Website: lowes
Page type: cart
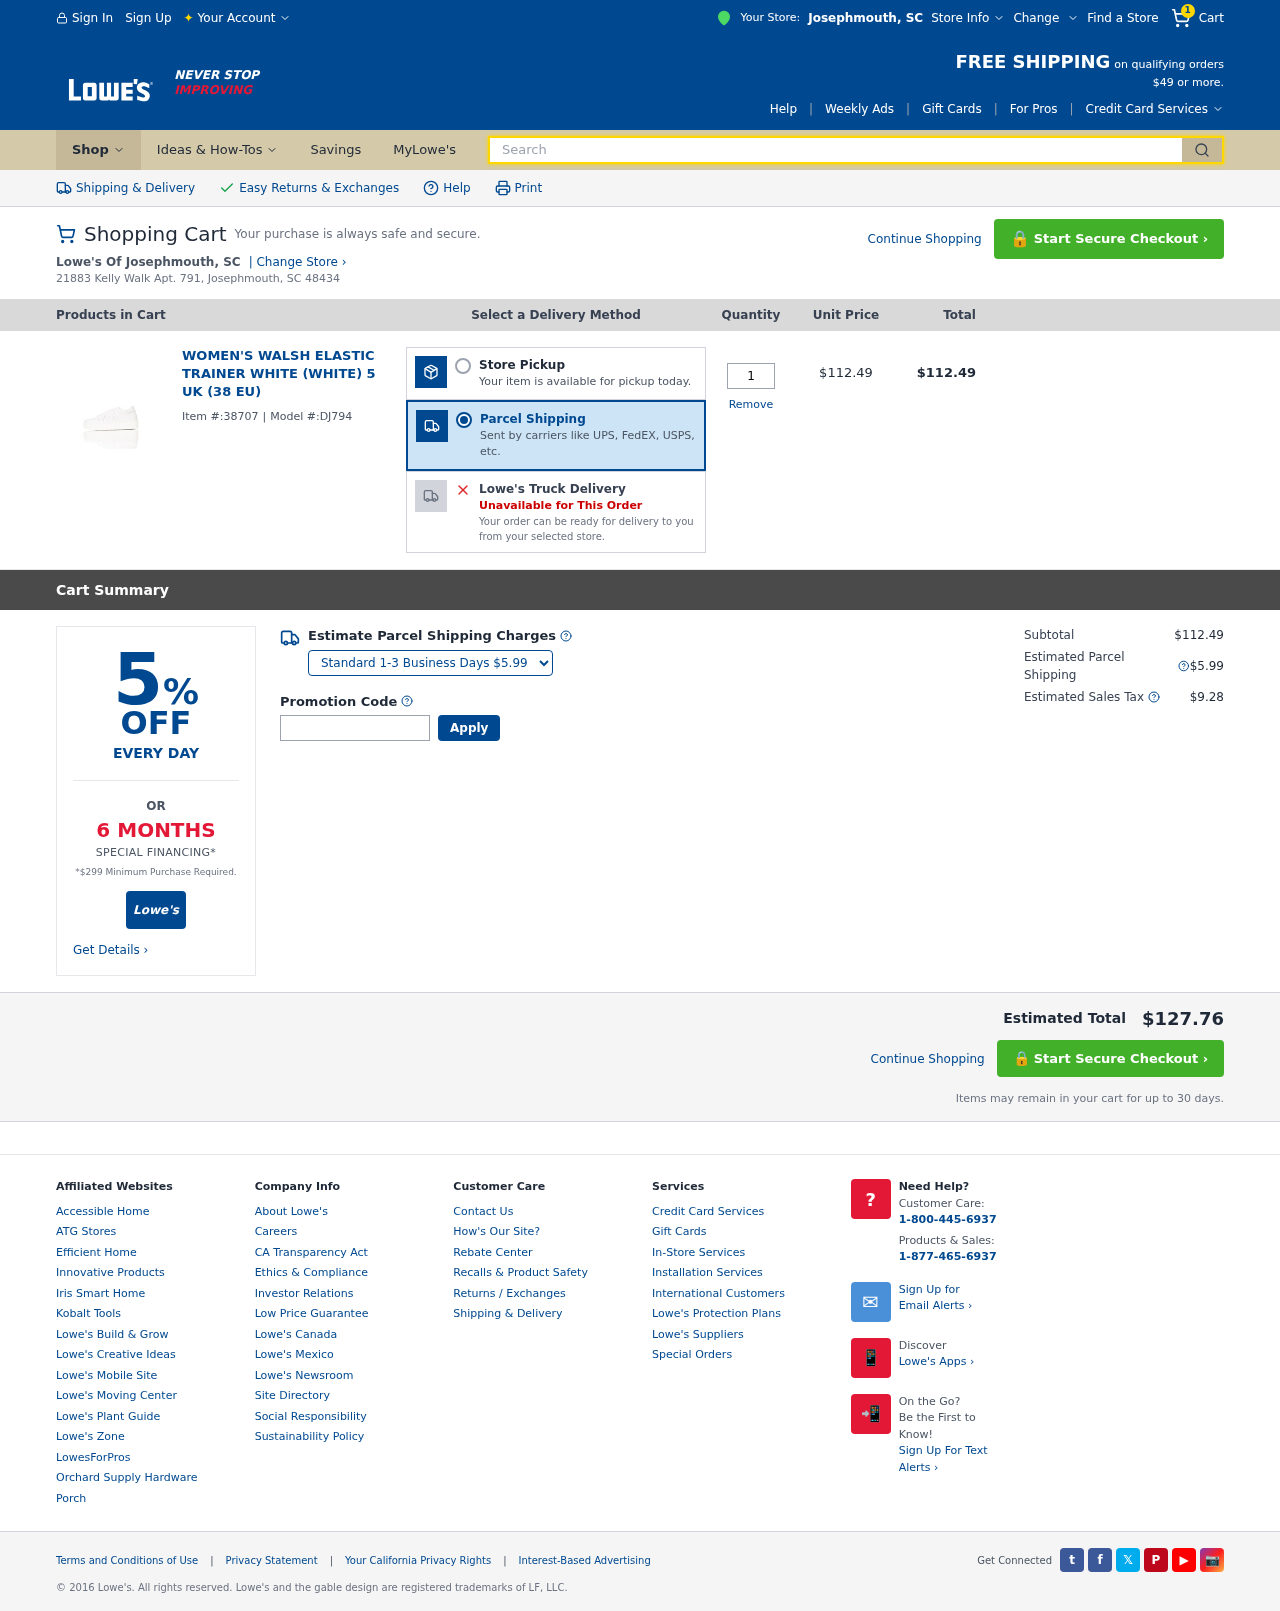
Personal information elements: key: PII_CITY
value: Josephmouth
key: PII_STATE_ABBR
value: SC
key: PII_STREET
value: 21883 Kelly Walk Apt. 791
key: PII_CITY_STATE_ZIP
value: Josephmouth, SC 48434
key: PII_PROMO_CODE
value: FIRST99
Product elements: key: PRODUCT1_NAME
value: Women's Walsh Elastic Trainer White (White) 5 UK (38 EU)
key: PRODUCT1_PRICE
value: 112.49
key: PRODUCT1_QUANTITY
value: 1
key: PRODUCT1_ITEM_ID
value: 38707
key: PRODUCT1_MODEL_ID
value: DJ794
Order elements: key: ORDER_NUM_ITEMS
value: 1
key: ORDER_ITEM_TOTAL
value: $112.49
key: ORDER_SUBTOTAL
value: $112.49
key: ORDER_SHIPPING_COST
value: $5.99
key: ORDER_TAX
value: $9.28
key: ORDER_TOTAL
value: $127.76
Search elements: key: HEADER_SEARCH
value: Search